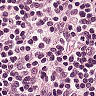
Metastatic tissue present: no